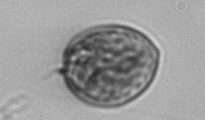
Label: Prorocentrum